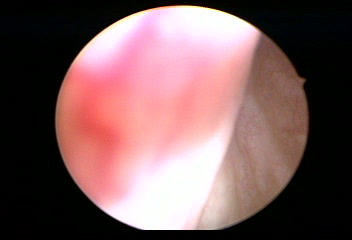
Modality: WLC
Class: Normal mucosa
Bladder cancer association: No